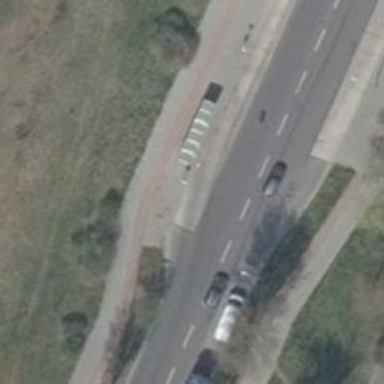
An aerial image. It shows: Secondary road with asphalt surface. There is separate sidewalk and cycle track on the right.